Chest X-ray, AP view. Patient: 47 years old, sex F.
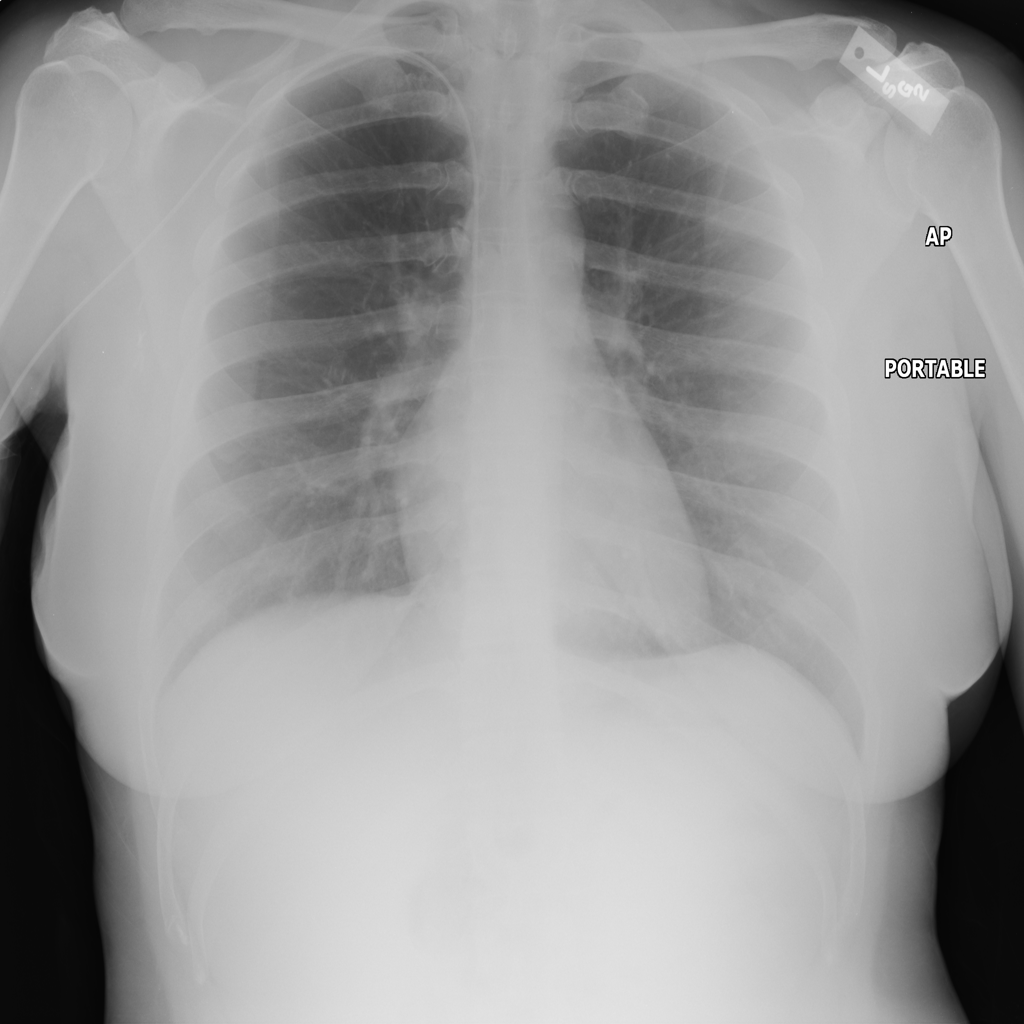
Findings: No Finding